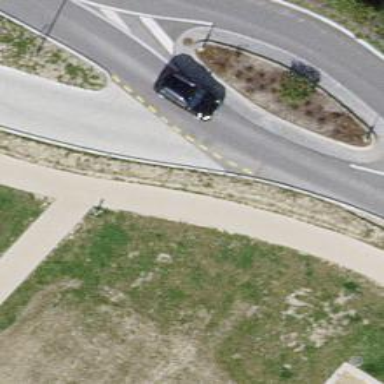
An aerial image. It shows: Tertiary road with asphalt surface.